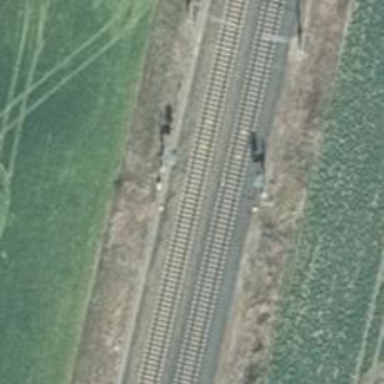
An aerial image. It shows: Railway with electrified contact lines.